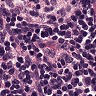
Metastatic tissue present: no